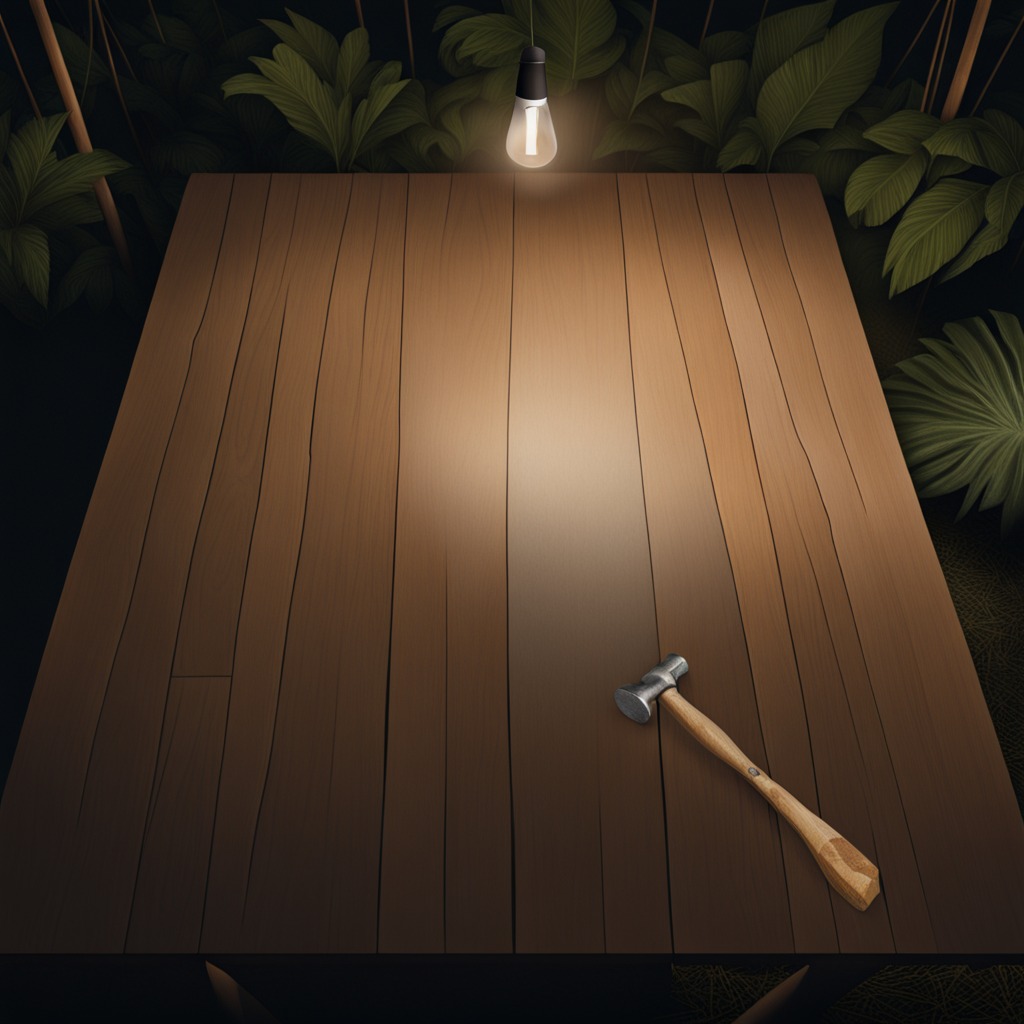
A hammer is lying on a clean wooden table inside a jungle field workshop tent at night.